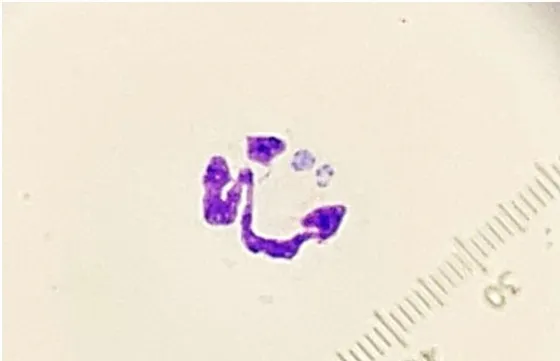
Photomicrograph of a neutrophil containing morulae observed in an abdominal fluid specimen from a dog with disseminated Cladophialophora bantiana phaeohyphomycosis and ehrlichiosis (1,000x, Wright's Giemsa).
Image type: pathology (giemsa)